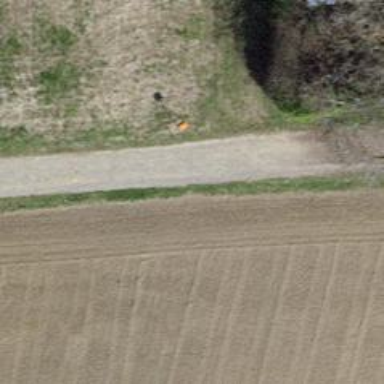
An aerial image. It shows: Orange aerial marker.